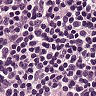
Metastatic tissue present: no